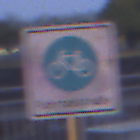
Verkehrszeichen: BeginnFahrradstrasse
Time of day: Night
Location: Outdoor (Urban)
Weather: PartlyCloudy
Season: NotSpecified
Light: Artificial